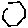
Label: hexagon